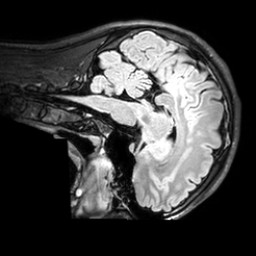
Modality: T1w
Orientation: sagittal
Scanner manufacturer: philips
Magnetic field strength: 3 T
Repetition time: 4.8 s
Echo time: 0.2586 s